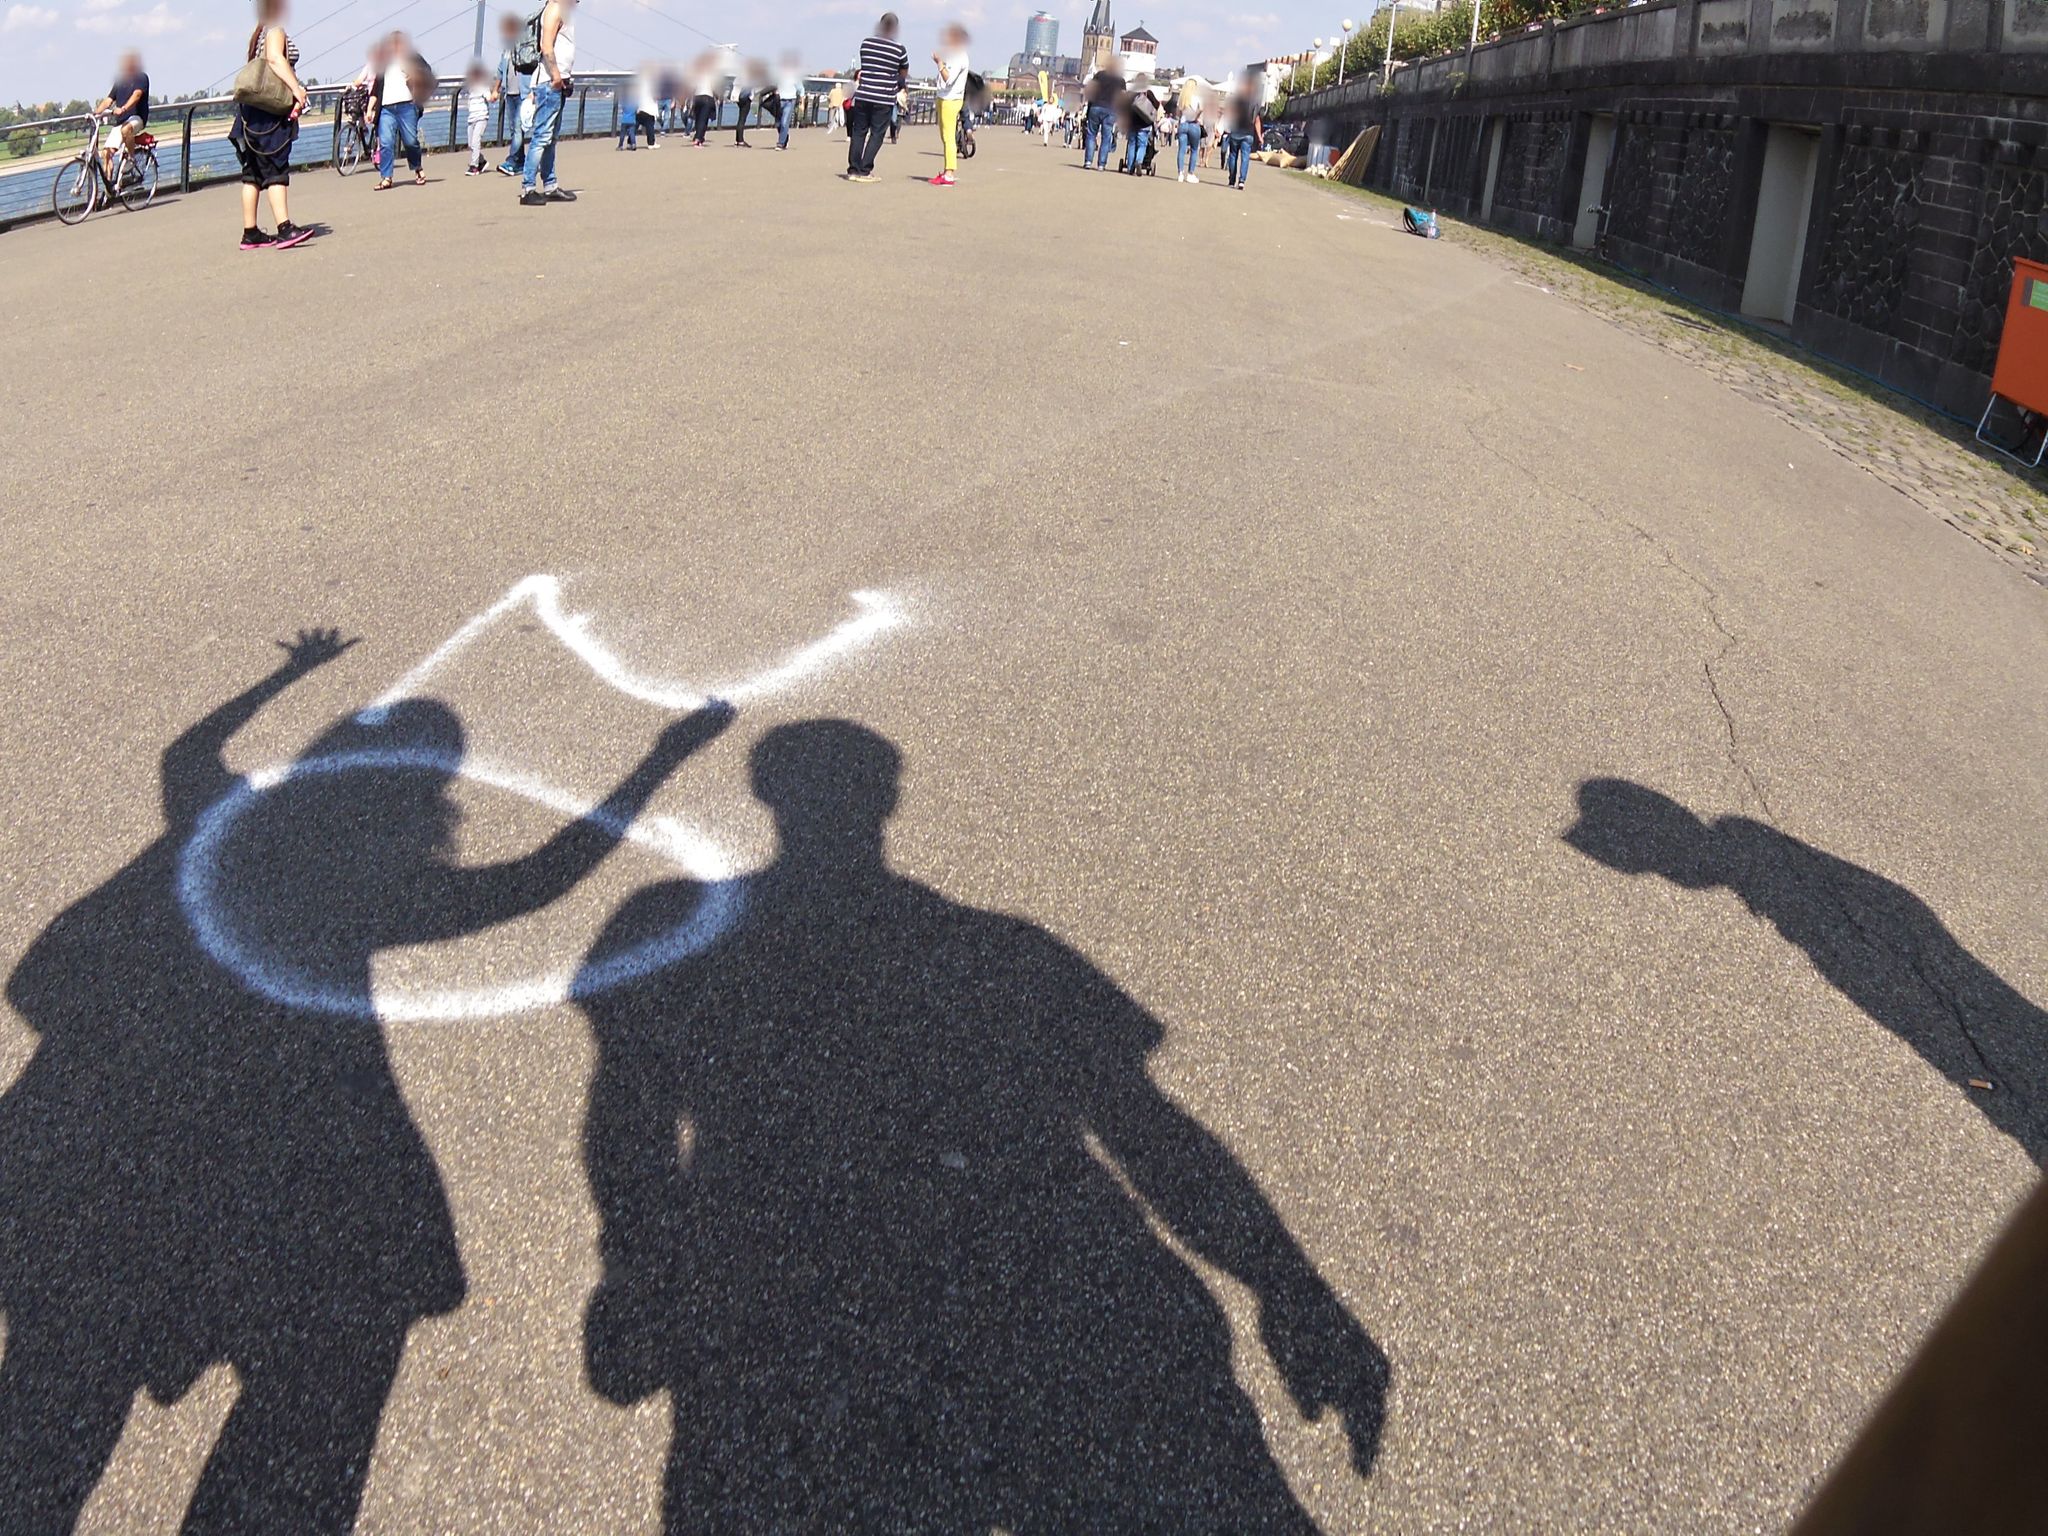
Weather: clear
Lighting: day
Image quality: good
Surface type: cycling surface
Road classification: steps, pedestrian, footway
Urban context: urban centre
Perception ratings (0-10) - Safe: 0.86, Lively: 3.28, Beautiful: 8.16, Boring: 7.93, Depressing: 5.56, Wealthy: 2.34